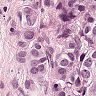
Metastatic tissue present: yes